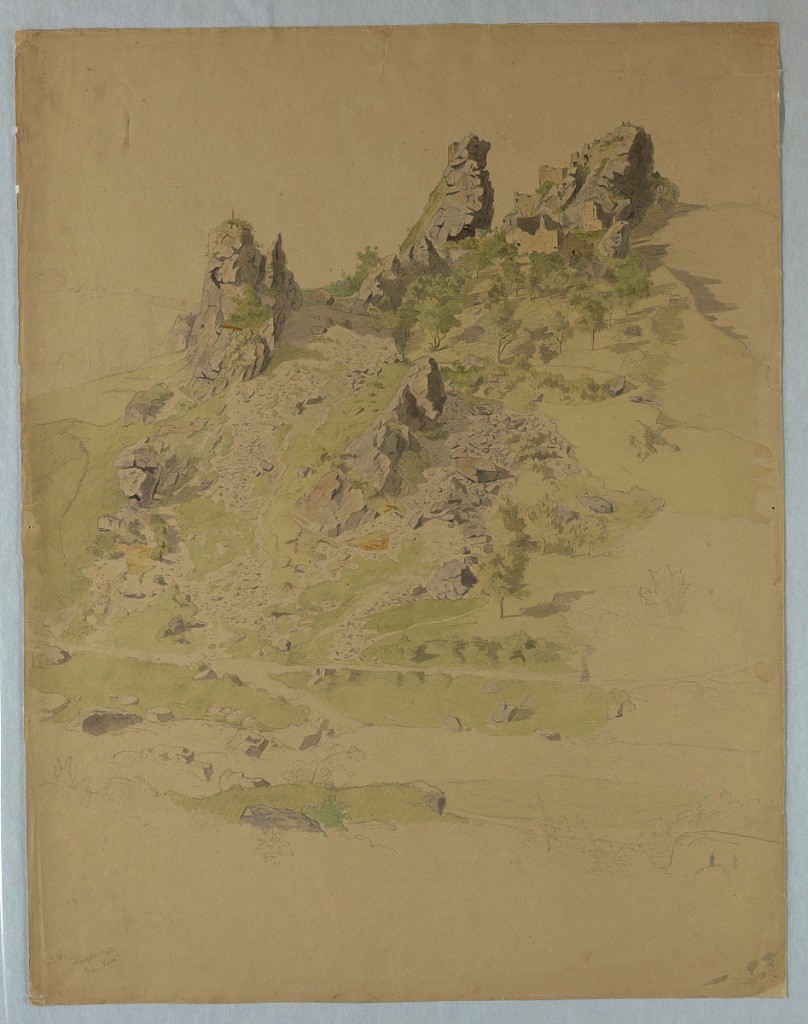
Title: Calenfells Castle, near Kirn, Germany
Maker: William Stanley Haseltine, American, 1835–1900
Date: ca. 1856
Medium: Brush and watercolor, graphite on paper
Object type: Drawing
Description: Sketch of landscape with ruins.